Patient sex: F
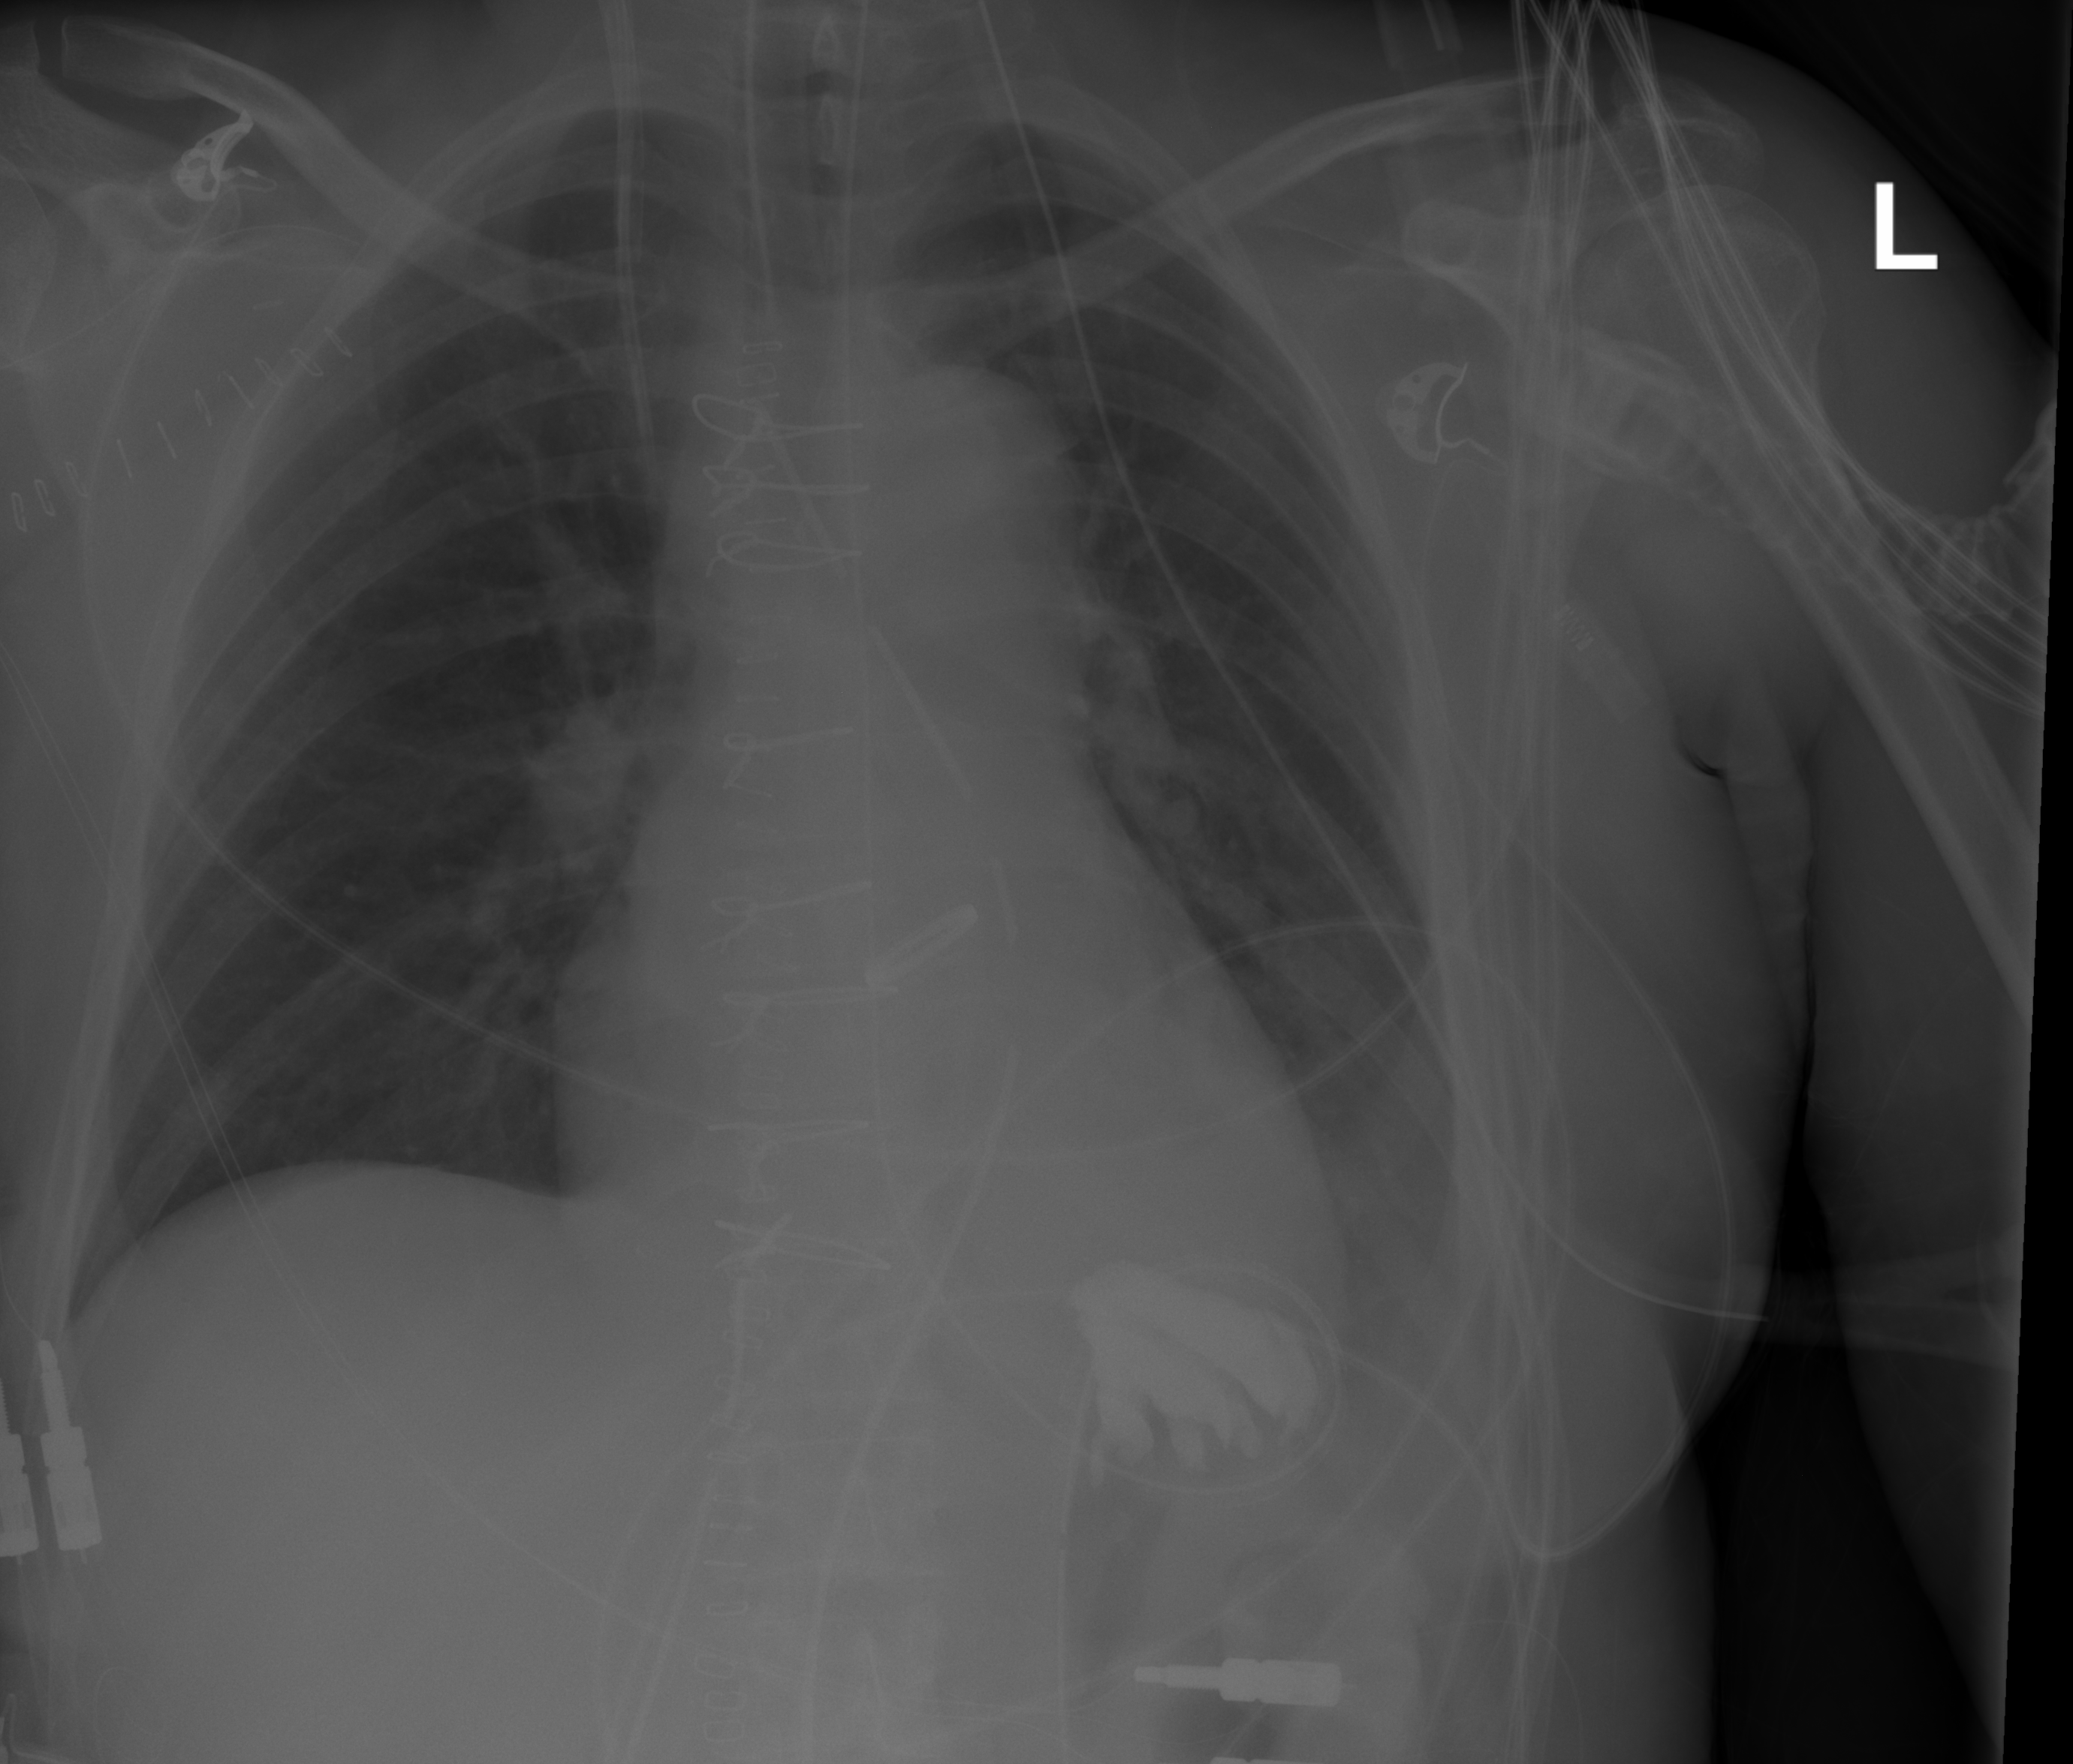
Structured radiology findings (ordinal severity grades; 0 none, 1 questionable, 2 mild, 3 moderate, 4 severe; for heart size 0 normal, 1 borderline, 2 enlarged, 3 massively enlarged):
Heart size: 2
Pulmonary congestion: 0
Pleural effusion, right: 0
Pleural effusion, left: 2
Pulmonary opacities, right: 0
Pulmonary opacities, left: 0
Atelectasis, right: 0
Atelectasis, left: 0